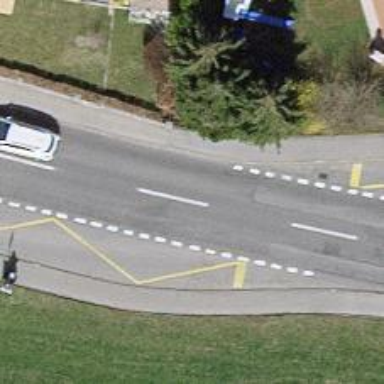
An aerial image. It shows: Bus stop with stop position for public transport.